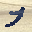
Label: 7